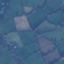
Land use / land cover: Pasture